Question: I am trying to select distinct NAME from a dataset but also return other columns. I have it working to a degree but just cant figure out how to bring it together.
I suspect I need a WITH x( or something but am unsure
Here is the CODE and an image of the data it returns. From here I want to only show
'WHERE RN=1' shown circled in red in the image
'''
Select
row_number() over (partition by tagname order by adddate) as RN,
tagname,
RIGHT(v_AlarmsWithTagname.TagName,charindex('.',REVERSE(v_AlarmsWithTagname.TagName))-1) as SCADA_tag,
convert(varchar(12) , adddate , 101) as AddDate,
left(tagname,CHARINDEX('.',tagname)-1) as 'Table',
[CC_NOTE_LOG].dbo.SCADA_DB.groupid as 'Group',
[CC_NOTE_LOG].dbo.SCADA_DB.dataset as 'Dataset',
[CC_NOTE_LOG].dbo.SCADA_DB.Description as 'Description'
FROM "Buckeye KB".dbo.v_AlarmsWithTagname
join
[CC_NOTE_LOG].dbo.SCADA_DB
on
RIGHT(v_AlarmsWithTagname.TagName,charindex('.',REVERSE(v_AlarmsWithTagname.TagName))-1)=[CC_NOTE_LOG].dbo.SCADA_DB.SCADA_SR_TAG
where
[CC_NOTE_LOG].dbo.SCADA_DB.groupid<>'test' and
[CC_NOTE_LOG].dbo.SCADA_DB.groupid not like 'Keep%' and
[CC_NOTE_LOG].dbo.SCADA_DB.groupid not like 'delete%' and
Tagname not like '%.ES_%' and
Tagname not like '%.OPC_%'
'''

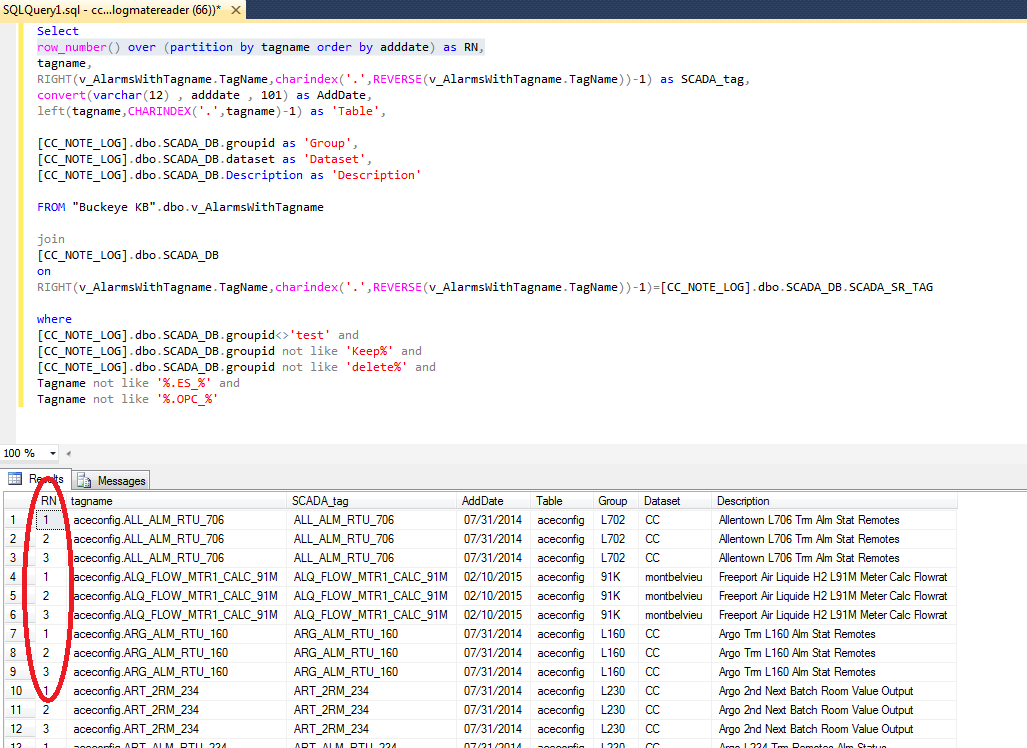
Answer: You just need a 'common table expression (CTE)'. For this you use the following syntax: ';with CTE AS (query) SELECT whatever FROM CTE' ...Please take a look at below code block.
'''
;with CTE AS (
Select
row_number() over (partition by tagname order by adddate) as RN,
tagname,
RIGHT(v_AlarmsWithTagname.TagName,charindex('.',REVERSE(v_AlarmsWithTagname.TagName))-1) as SCADA_tag,
convert(varchar(12) , adddate , 101) as AddDate,
left(tagname,CHARINDEX('.',tagname)-1) as 'Table',
[CC_NOTE_LOG].dbo.SCADA_DB.groupid as 'Group',
[CC_NOTE_LOG].dbo.SCADA_DB.dataset as 'Dataset',
[CC_NOTE_LOG].dbo.SCADA_DB.Description as 'Description'
FROM "Buckeye KB".dbo.v_AlarmsWithTagname
join
[CC_NOTE_LOG].dbo.SCADA_DB
on
RIGHT(v_AlarmsWithTagname.TagName,charindex('.',REVERSE(v_AlarmsWithTagname.TagName))-1)=[CC_NOTE_LOG].dbo.SCADA_DB.SCADA_SR_TAG
where
[CC_NOTE_LOG].dbo.SCADA_DB.groupid<>'test' and
[CC_NOTE_LOG].dbo.SCADA_DB.groupid not like 'Keep%' and
[CC_NOTE_LOG].dbo.SCADA_DB.groupid not like 'delete%' and
Tagname not like '%.ES_%' and
Tagname not like '%.OPC_%'
)
SELECT * FROM CTE WHERE [RN] = 1
'''
It is also important to note that the CTE doesn't have to be directly followed with a 'SELECT'. Please see the following link for CTE guidelines: <URL>